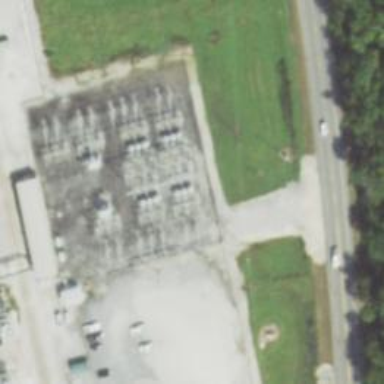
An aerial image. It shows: Switch used for power control.